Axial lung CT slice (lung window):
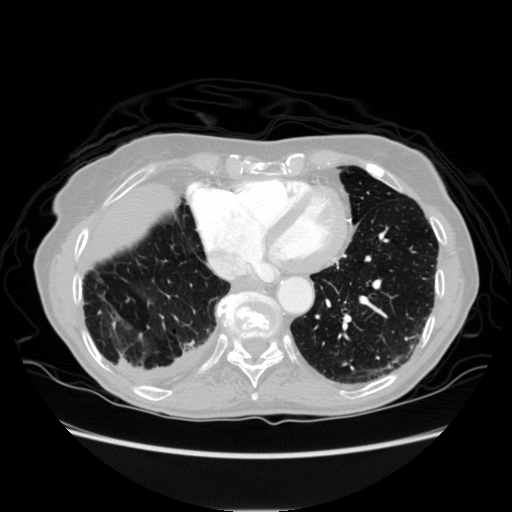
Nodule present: no